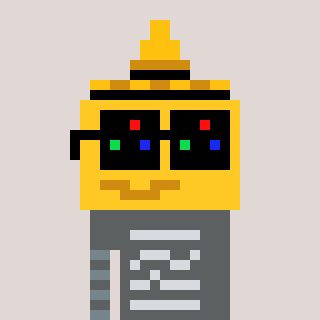
a pixel art character with square black sunglasses, a mustard-shaped head and a slimegreen-colored body on a warm background